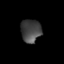
Tissue: lung
Cell type: Epithelial cells
Senescence score: 0.06333
Nuclear area (px): 459
Mean DAPI intensity: 67.728